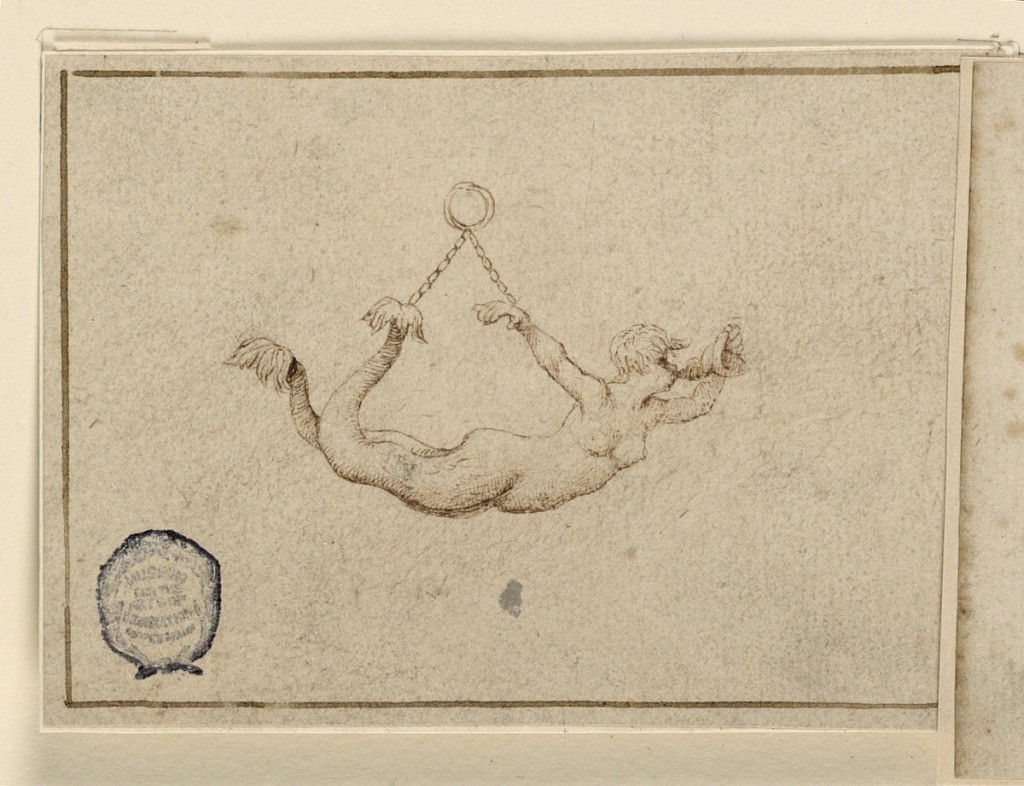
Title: Design for a Pendant
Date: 1840–70
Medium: Pen and ink on paper
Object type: Drawing
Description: A mermaid with a bifurcated tail blows on a shell, suspended from a ring by two chains, one on the wrist and the other on a tail.